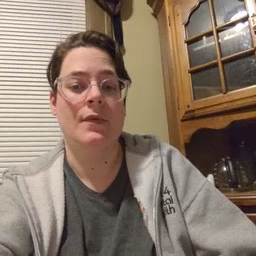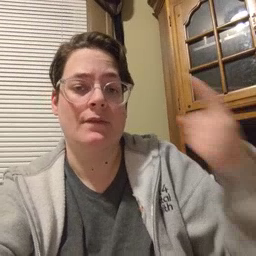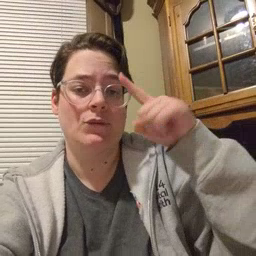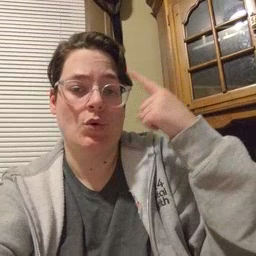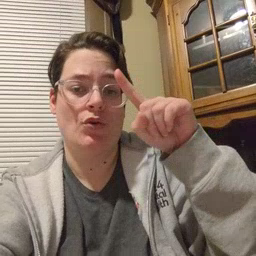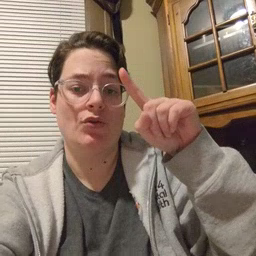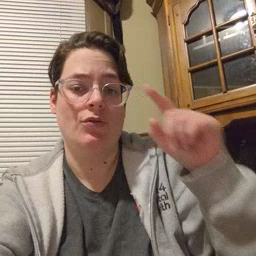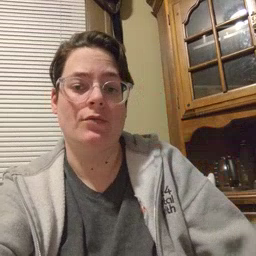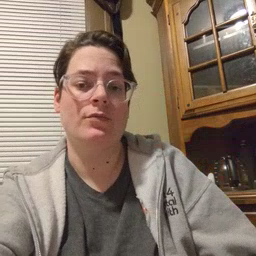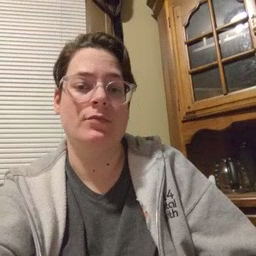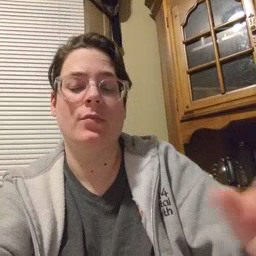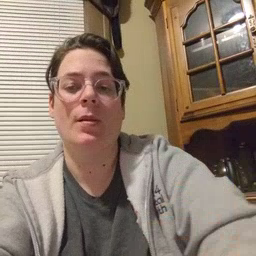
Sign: for